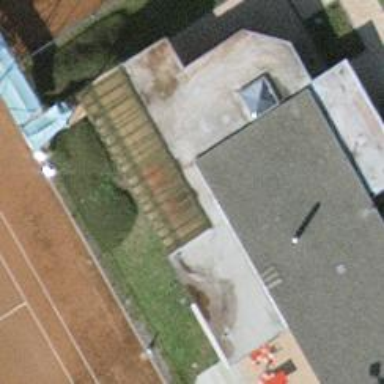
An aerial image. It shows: View of roof of building.